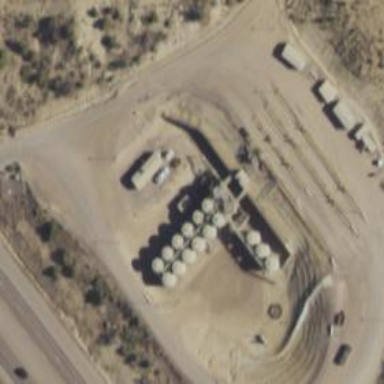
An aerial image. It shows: Storage tank with man-made structure.